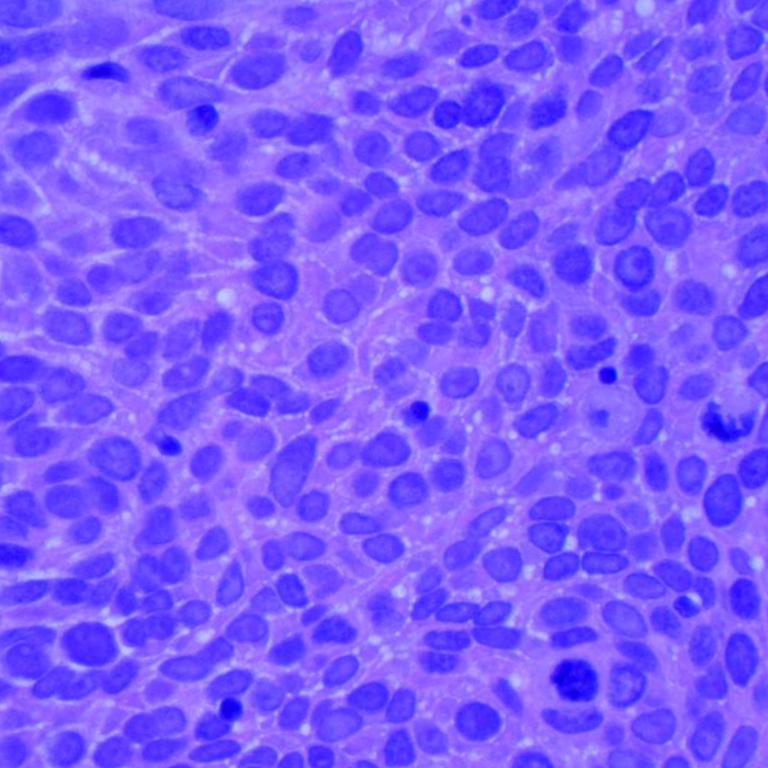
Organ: lung
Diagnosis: squamous carcinomas